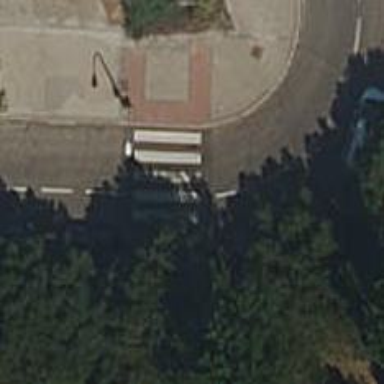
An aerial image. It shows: Marked road crossing.